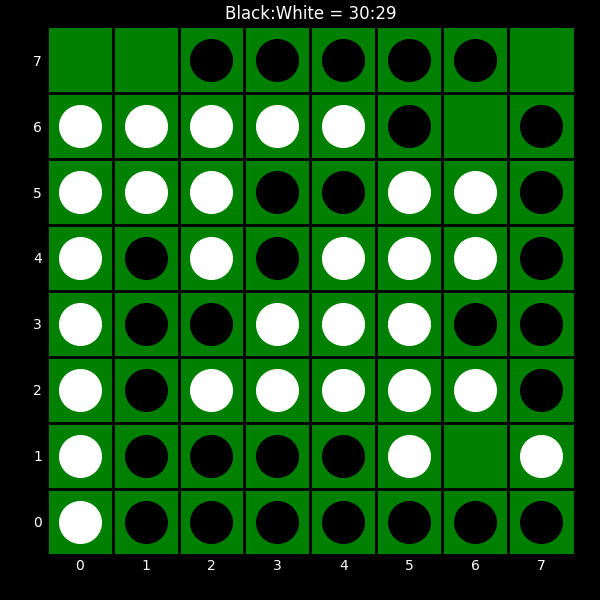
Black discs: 30
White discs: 29